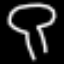
Label: mushroom